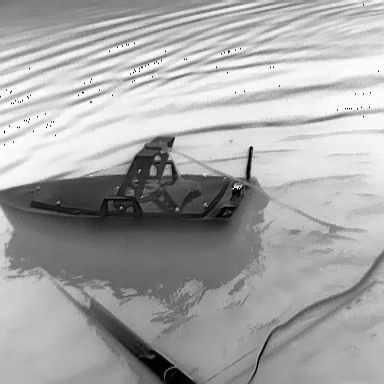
There is a canoe in the infrared image.